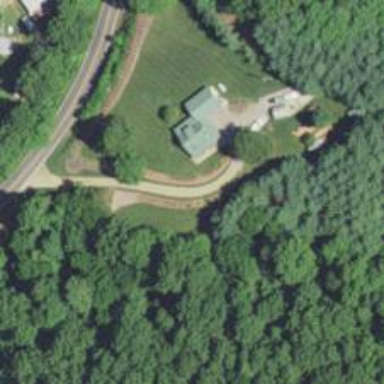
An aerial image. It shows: Driveway leading to service road.